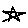
Label: star